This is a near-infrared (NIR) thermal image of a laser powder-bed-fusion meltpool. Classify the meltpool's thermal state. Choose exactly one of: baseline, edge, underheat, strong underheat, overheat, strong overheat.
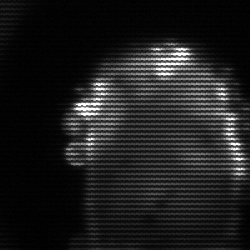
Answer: baseline